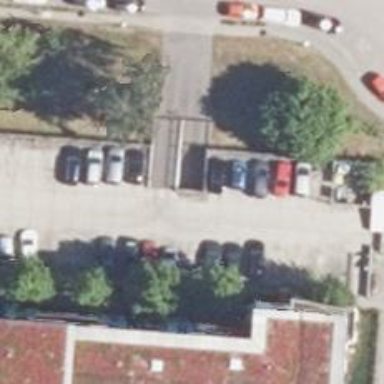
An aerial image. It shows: Parking entrance.